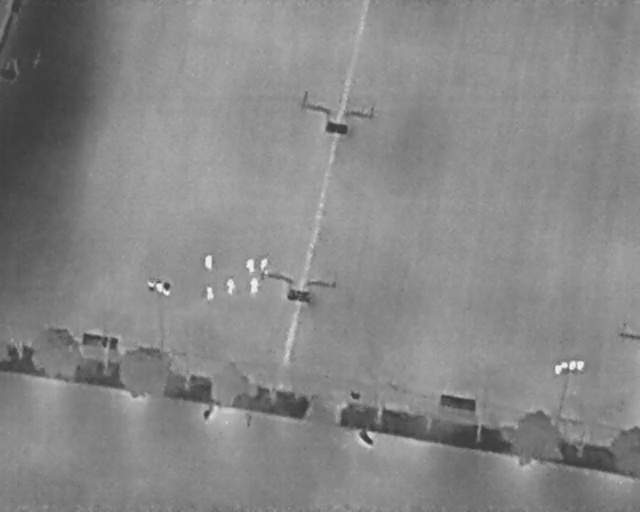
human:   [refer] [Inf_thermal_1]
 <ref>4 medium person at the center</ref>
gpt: <box>[[31, 50, 33, 52, 2], [34, 55, 37, 57, 2], [38, 54, 40, 56, 2], [37, 51, 40, 52, 2]]</box>

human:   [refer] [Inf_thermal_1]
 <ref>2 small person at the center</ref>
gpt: <box>[[31, 56, 33, 58, 2], [40, 50, 42, 52, 2]]</box>